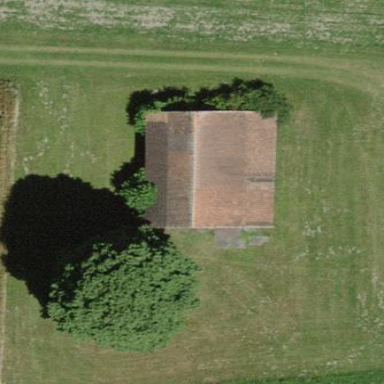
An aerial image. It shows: Barn.